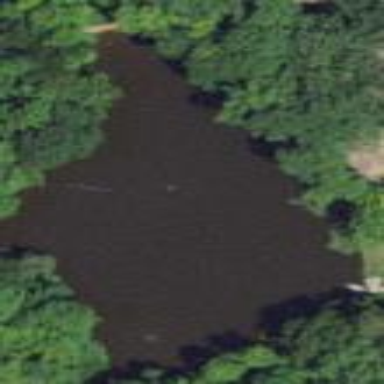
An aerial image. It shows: Pond surrounded by natural water.